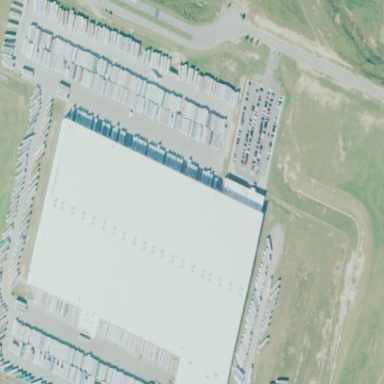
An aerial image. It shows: Industrial area focused on logistics activities.